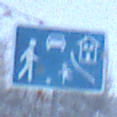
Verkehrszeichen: BeginnVerkehrsberuhigterBereich
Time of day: Midday
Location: Outdoor (Nature)
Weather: Overcast
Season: Winter
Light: Natural